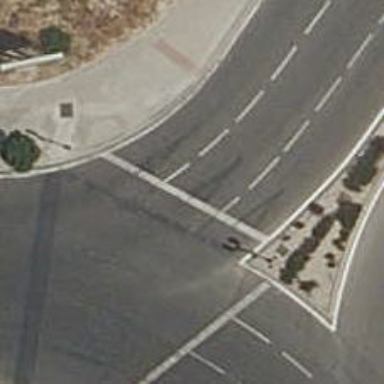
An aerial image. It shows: Road with "give way" sign.